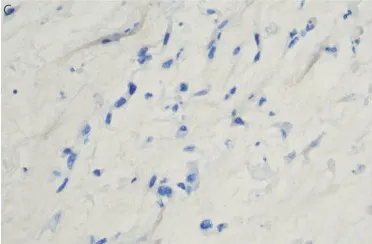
The immunohistochemical results of sarcoma component: , negative for SMA.
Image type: pathology (immunostaining)